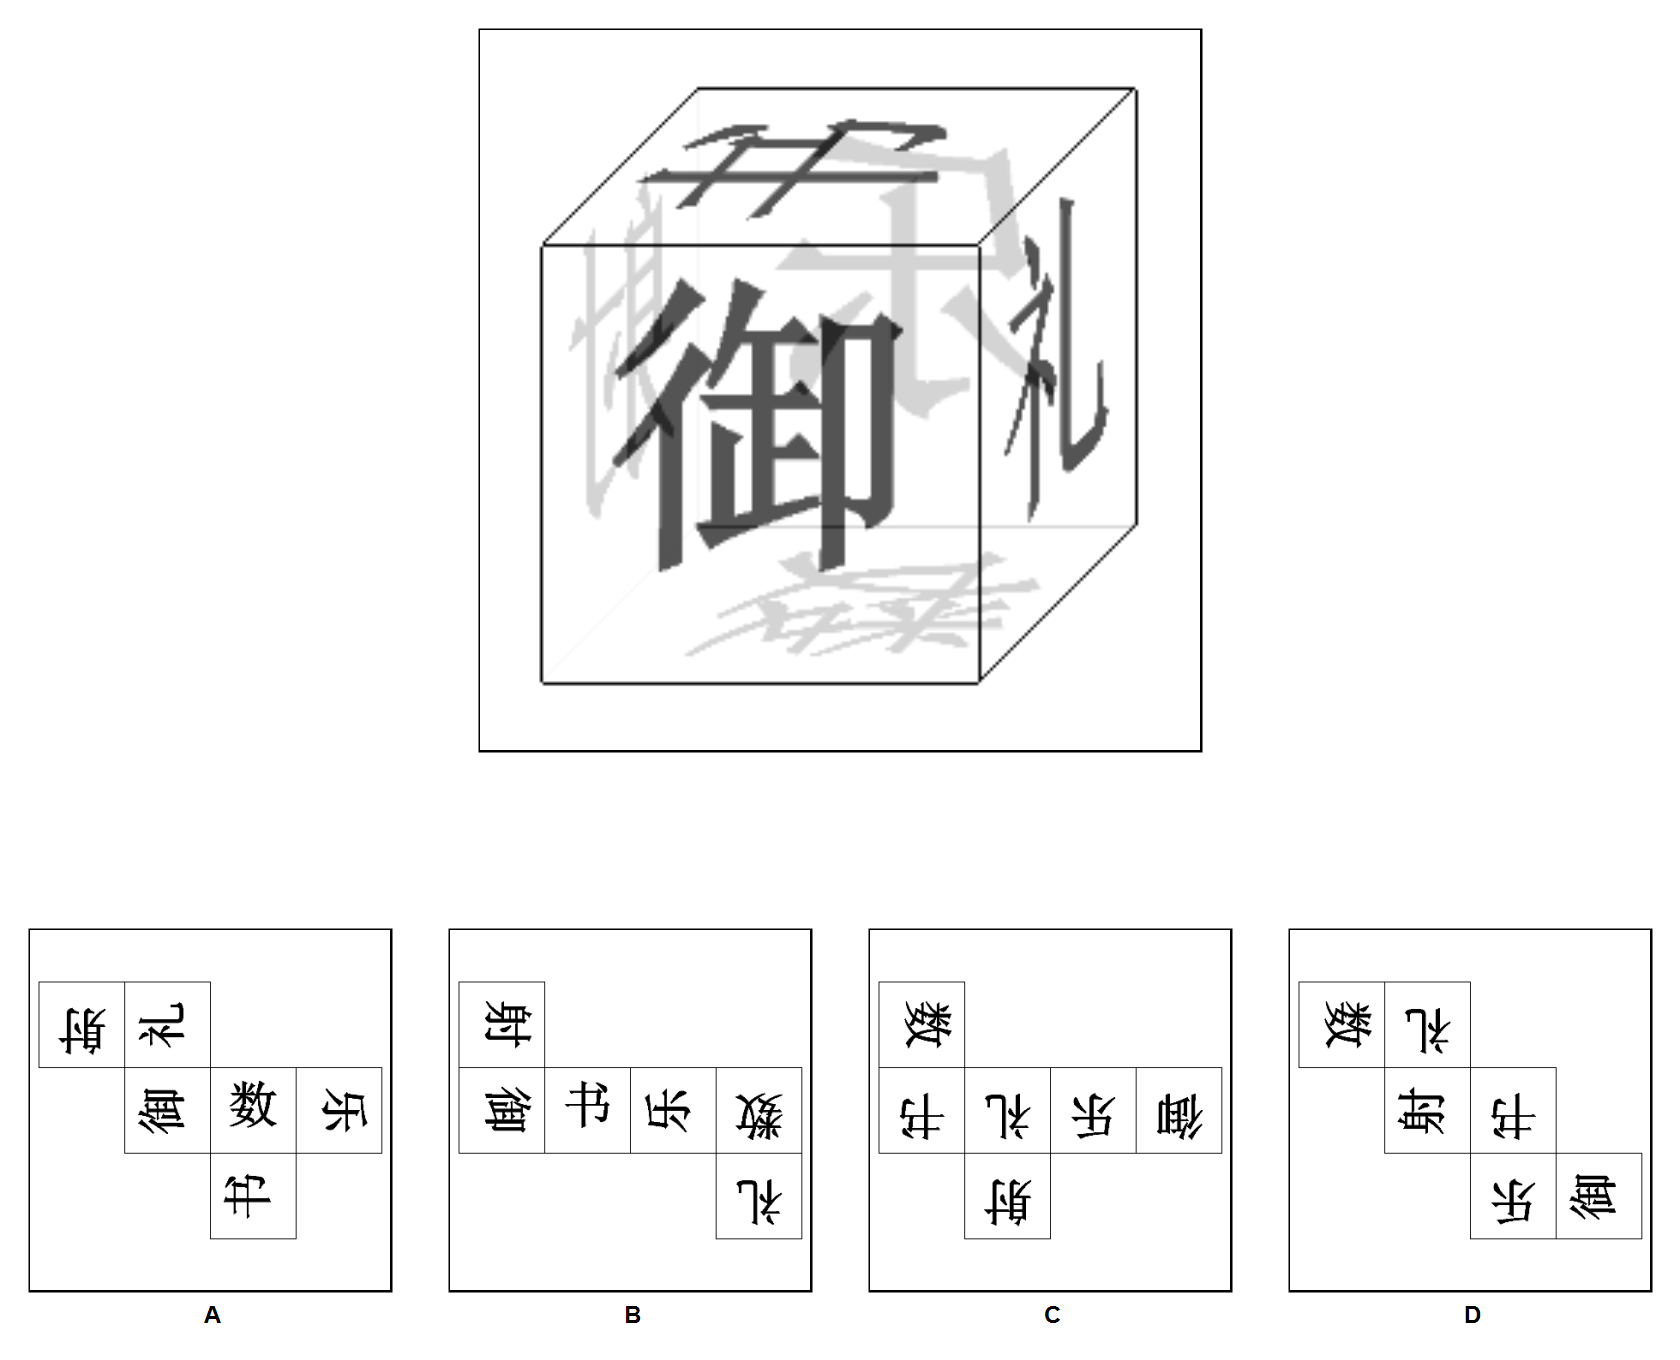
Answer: B